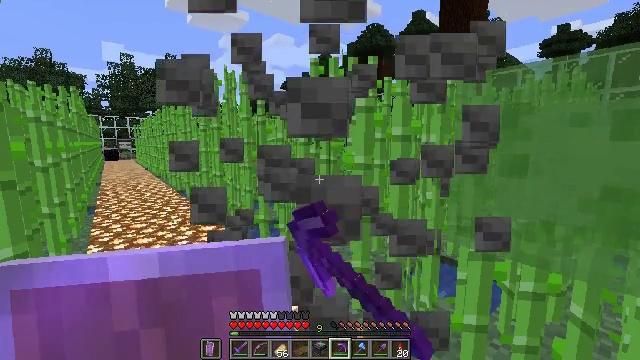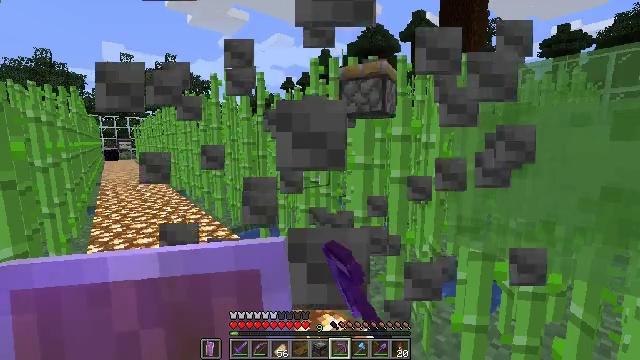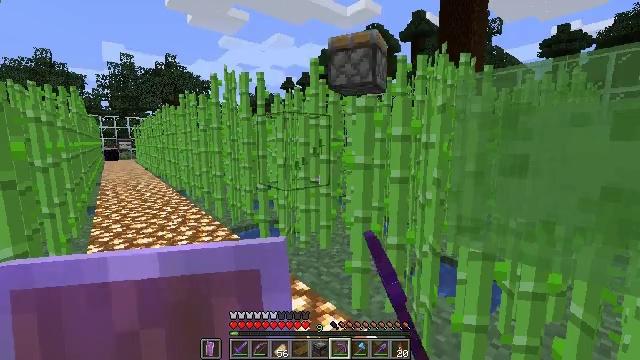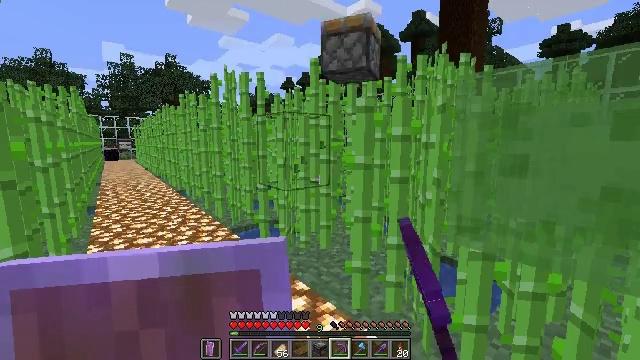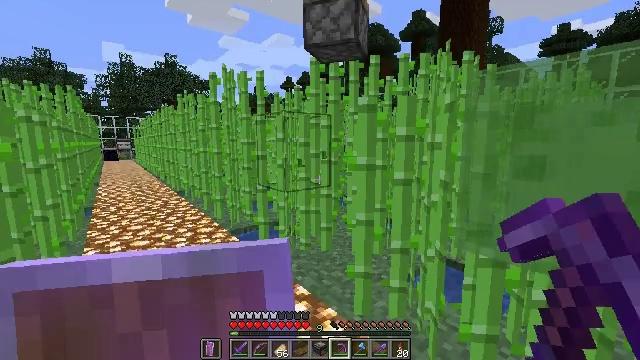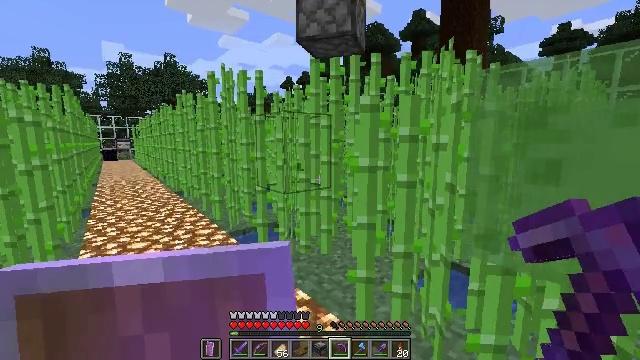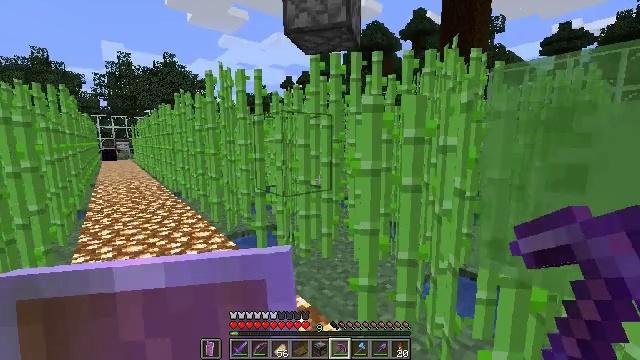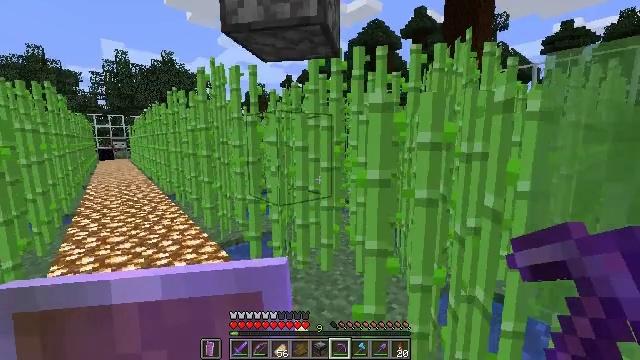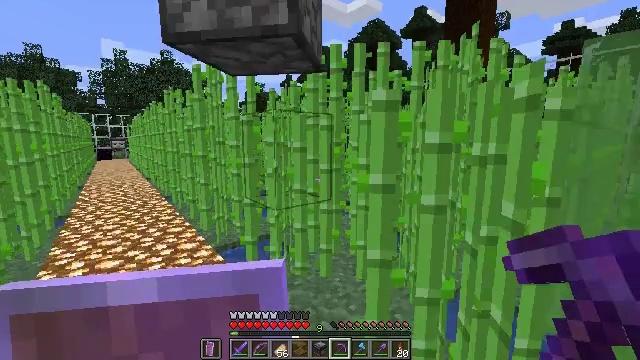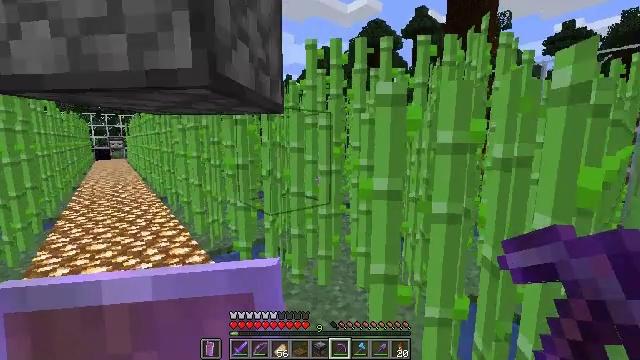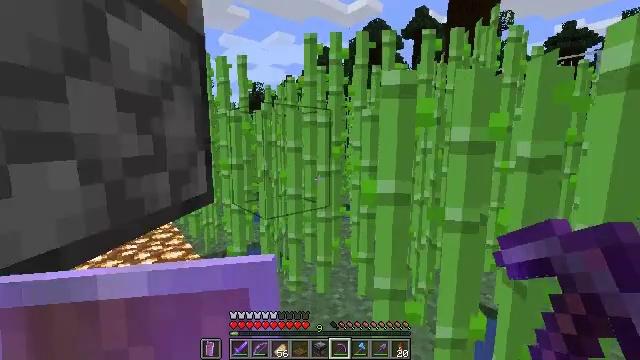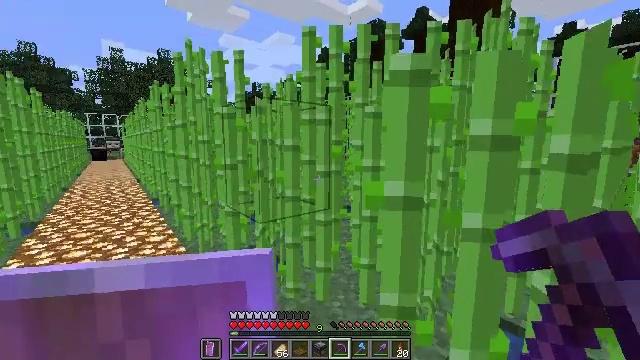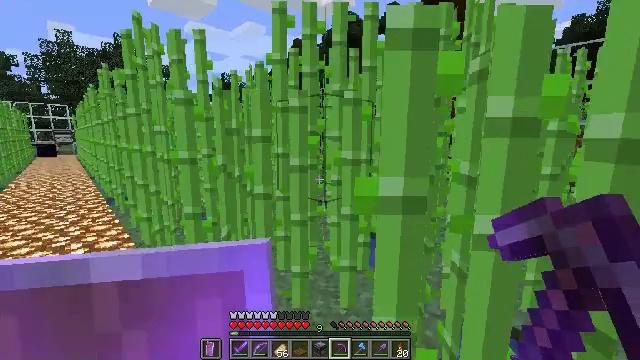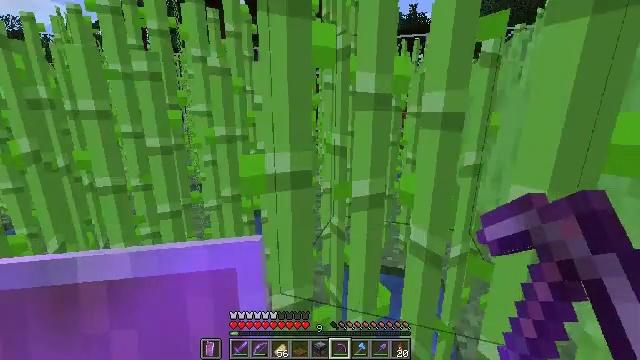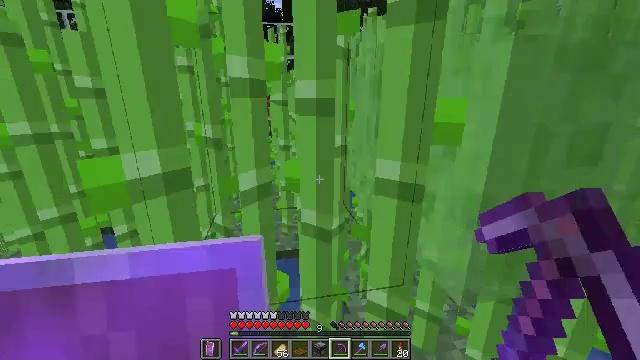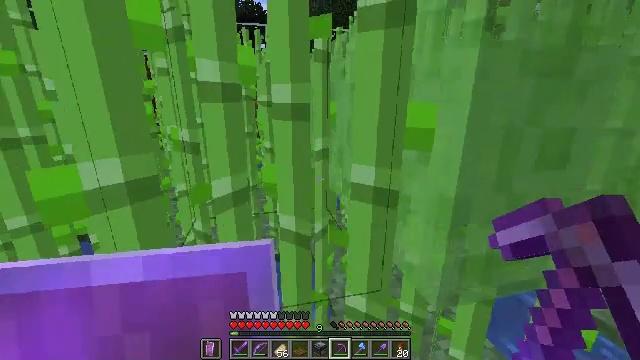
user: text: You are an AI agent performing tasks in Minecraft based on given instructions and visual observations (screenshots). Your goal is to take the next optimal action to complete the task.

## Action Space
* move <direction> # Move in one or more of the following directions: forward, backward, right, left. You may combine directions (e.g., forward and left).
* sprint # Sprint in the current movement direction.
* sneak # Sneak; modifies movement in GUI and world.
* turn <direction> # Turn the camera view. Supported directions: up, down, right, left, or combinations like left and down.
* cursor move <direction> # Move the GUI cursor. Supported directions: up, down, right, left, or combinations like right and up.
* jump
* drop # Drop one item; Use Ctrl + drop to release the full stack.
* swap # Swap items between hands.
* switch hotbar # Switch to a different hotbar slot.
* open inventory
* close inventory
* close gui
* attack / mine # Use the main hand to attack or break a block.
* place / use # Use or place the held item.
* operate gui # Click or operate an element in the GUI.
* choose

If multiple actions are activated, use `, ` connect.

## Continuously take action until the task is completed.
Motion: motion action
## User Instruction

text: Attack the slime block to pick it up.
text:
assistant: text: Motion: no_op
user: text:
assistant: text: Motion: no_op
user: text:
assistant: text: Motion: no_op
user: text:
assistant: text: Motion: move forward
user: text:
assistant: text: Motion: move forward
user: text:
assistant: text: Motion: move forward
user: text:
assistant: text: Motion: move forward
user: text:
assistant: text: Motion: move forward
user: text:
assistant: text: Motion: move forward
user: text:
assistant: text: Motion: move forward
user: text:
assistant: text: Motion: move forward
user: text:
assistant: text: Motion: turn right and down
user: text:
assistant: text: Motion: turn right and down
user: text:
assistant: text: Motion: turn right and down
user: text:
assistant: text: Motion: move right, turn right
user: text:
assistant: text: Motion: move right
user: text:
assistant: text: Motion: move right, turn left
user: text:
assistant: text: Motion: move right, turn left
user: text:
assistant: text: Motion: turn left
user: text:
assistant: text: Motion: turn left and up
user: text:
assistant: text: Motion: no_op
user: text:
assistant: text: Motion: no_op
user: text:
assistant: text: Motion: turn up
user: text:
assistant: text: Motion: move right, turn up
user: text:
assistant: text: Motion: move right, turn up
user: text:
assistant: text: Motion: no_op
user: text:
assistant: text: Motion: no_op
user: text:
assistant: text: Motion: no_op
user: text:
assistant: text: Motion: no_op
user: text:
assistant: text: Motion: no_op